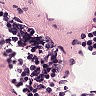
Metastatic tissue present: no